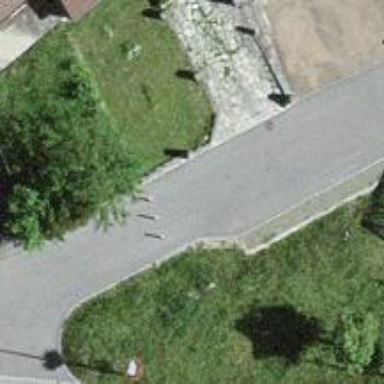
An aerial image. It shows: Bollard.